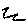
Label: zigzag